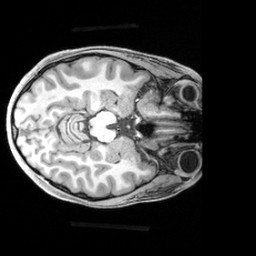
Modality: T1w
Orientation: axial